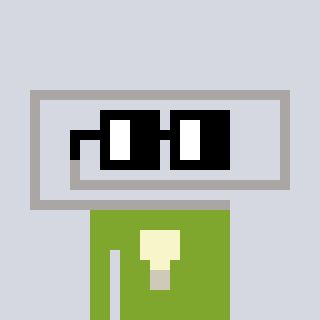
a pixel art character with square black glasses, a paperclip-shaped head and a slimegreen-colored body on a cool background